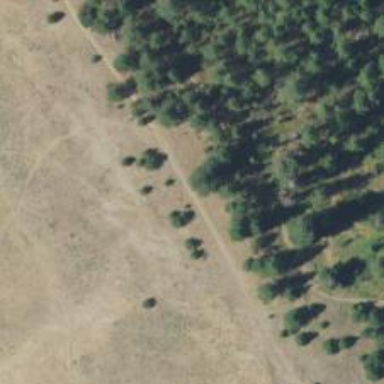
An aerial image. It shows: Path with excellent trail visibility.